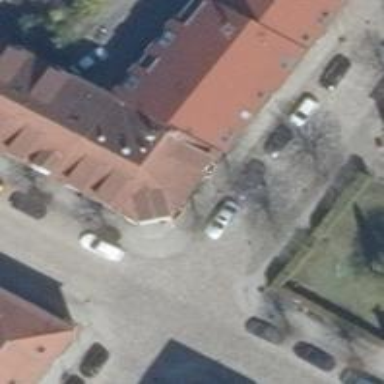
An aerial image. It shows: Hotel.